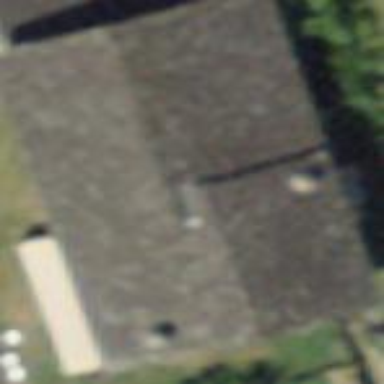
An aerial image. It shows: Simple house.